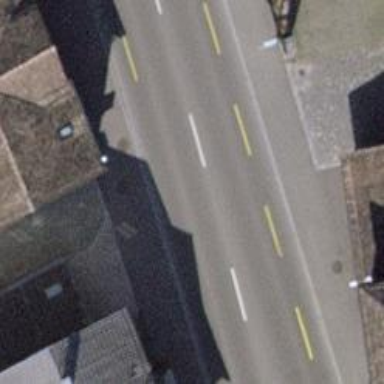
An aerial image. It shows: Primary road with asphalt surface.